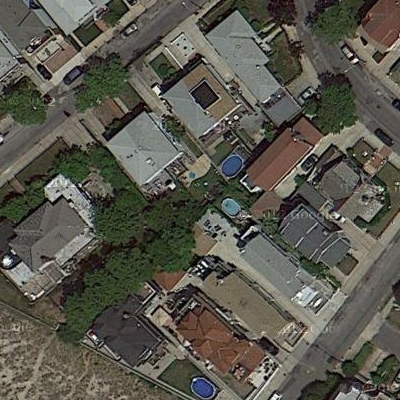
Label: Resident